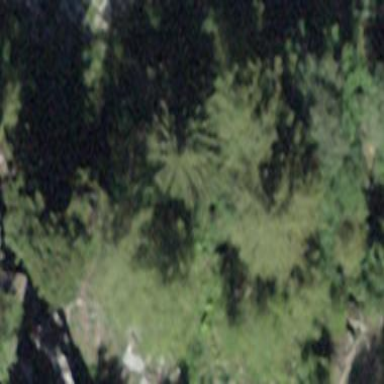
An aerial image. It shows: Forest area.